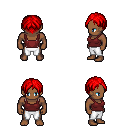
a pixel art fantasy rpg character, male body template, human, dark skin, maroon pirate shirt, white pants, red parted hairstyle, four views (front, back, left, right), 2x2 character sprite sheet, small pixel art, hard edges, no anti-aliasing